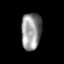
Tissue: lung
Cell type: Epithelial cells
Senescence score: 0.1206
Nuclear area (px): 735
Mean DAPI intensity: 145.37